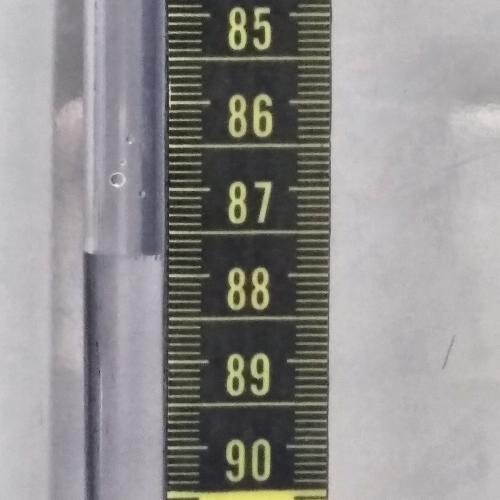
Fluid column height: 87.8 cm